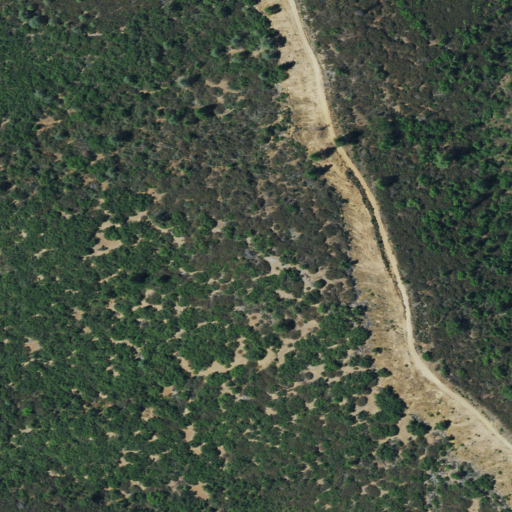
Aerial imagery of mountain in California named Jenkins Hill containing evergreen forest and shrub